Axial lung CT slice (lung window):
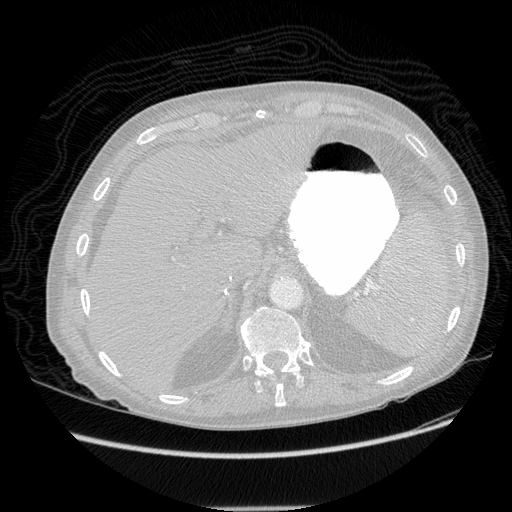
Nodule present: no